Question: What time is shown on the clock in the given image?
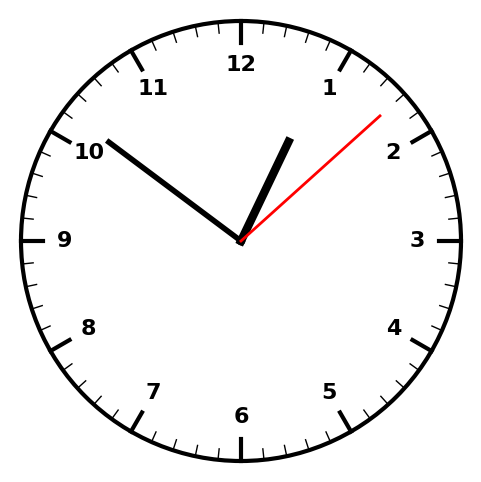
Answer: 12:51:08